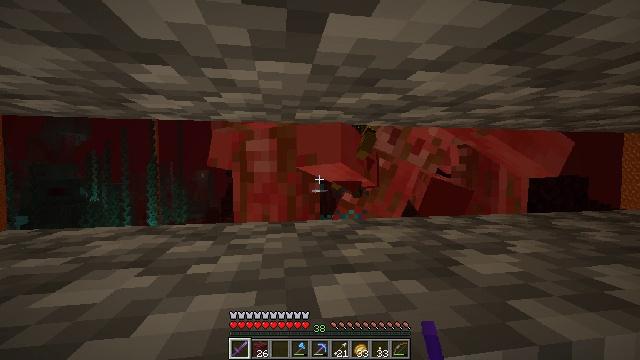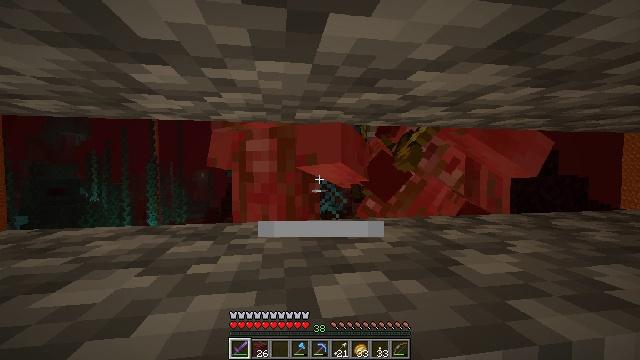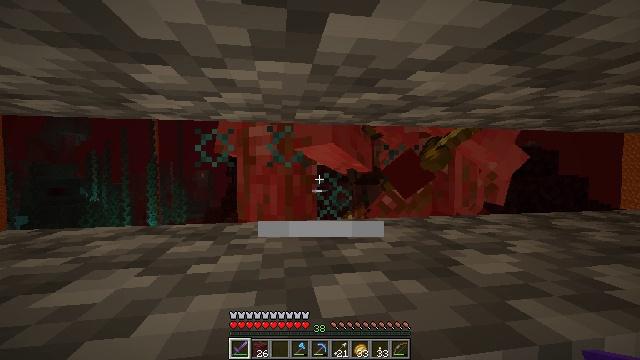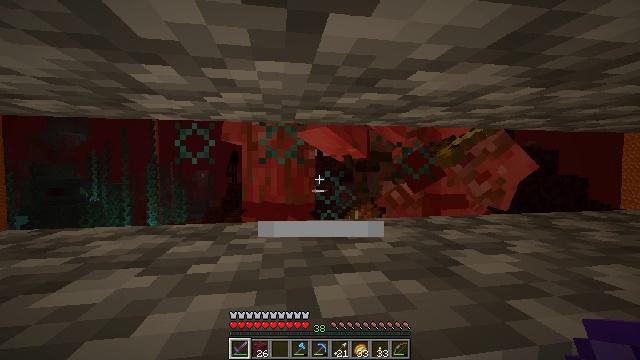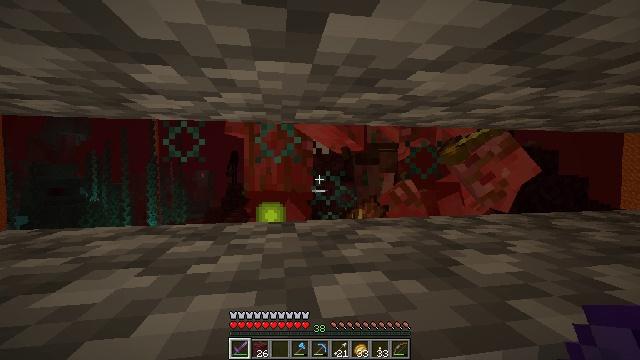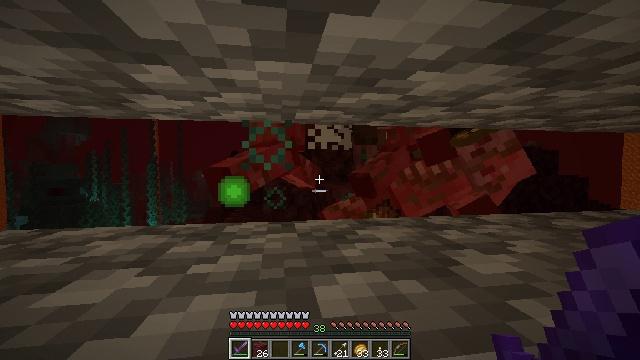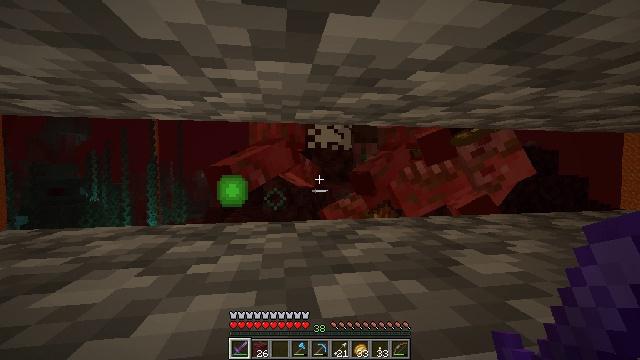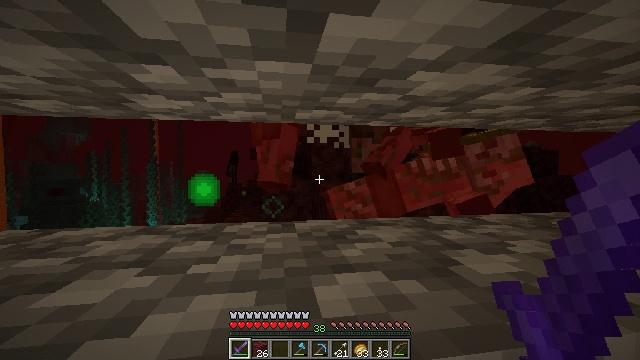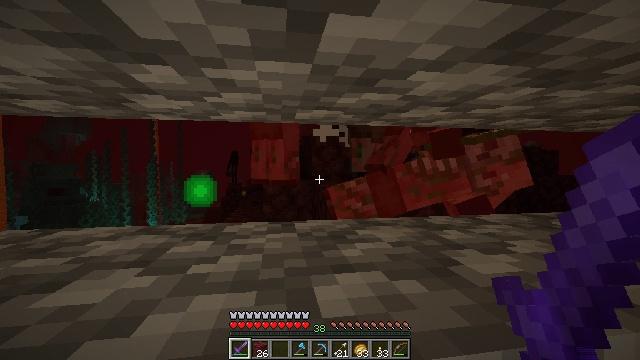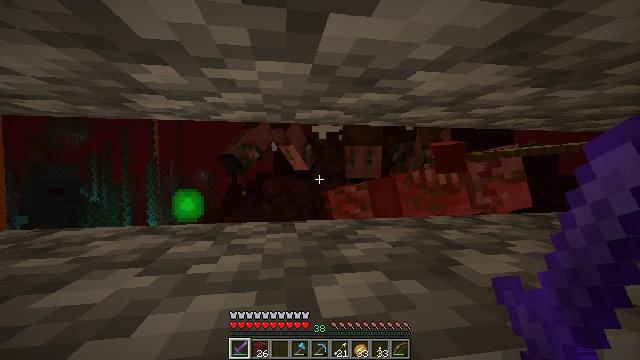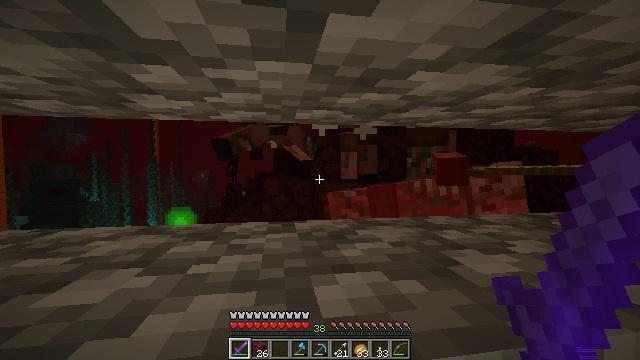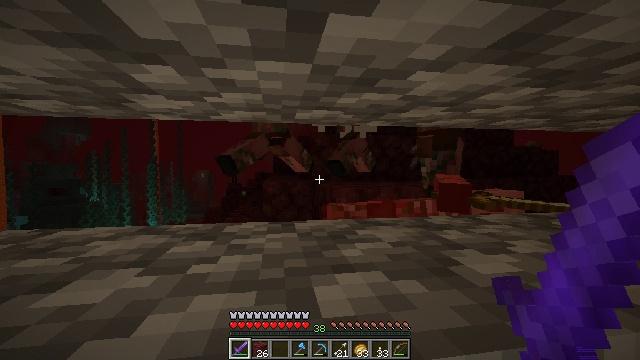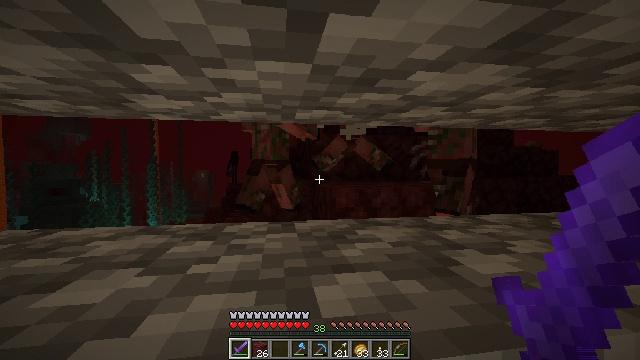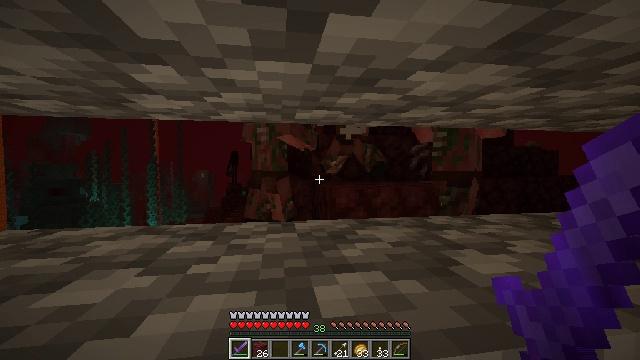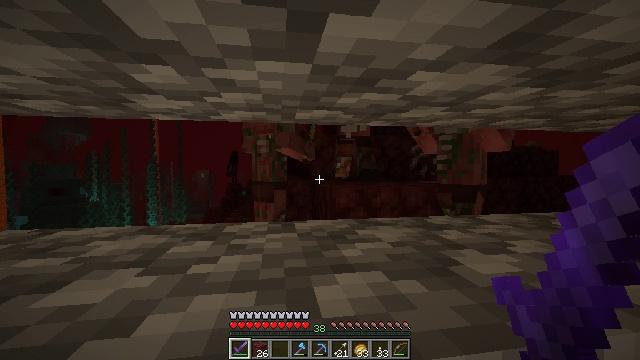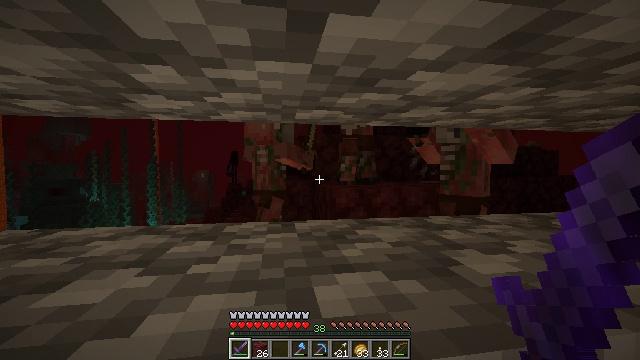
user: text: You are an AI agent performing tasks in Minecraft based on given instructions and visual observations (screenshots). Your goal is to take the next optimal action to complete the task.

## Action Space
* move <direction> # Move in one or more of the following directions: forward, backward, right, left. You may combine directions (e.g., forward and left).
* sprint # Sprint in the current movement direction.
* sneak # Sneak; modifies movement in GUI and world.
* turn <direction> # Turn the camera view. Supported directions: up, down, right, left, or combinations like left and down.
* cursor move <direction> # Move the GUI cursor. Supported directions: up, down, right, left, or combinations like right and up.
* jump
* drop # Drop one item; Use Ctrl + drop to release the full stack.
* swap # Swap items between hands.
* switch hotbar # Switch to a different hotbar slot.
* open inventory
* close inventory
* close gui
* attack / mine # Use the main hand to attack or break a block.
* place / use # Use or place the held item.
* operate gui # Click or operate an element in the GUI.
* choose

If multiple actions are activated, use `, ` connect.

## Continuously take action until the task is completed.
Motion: motion action
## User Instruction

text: Hunt the zombified piglin.
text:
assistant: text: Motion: no_op
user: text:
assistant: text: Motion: no_op
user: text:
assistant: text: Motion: no_op
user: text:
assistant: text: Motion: no_op
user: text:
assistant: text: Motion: no_op
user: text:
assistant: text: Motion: no_op
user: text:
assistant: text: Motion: no_op
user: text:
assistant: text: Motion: no_op
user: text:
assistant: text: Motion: no_op
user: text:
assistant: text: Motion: no_op
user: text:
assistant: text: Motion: no_op
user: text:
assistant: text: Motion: no_op
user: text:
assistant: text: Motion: no_op
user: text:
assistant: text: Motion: no_op
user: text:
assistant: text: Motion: no_op
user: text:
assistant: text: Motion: no_op
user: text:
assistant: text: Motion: no_op
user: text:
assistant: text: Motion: no_op
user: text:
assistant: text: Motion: no_op
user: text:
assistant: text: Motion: no_op
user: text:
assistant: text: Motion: no_op
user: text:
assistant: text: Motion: no_op
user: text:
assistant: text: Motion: no_op
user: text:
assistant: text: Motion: no_op
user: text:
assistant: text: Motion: no_op
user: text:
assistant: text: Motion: no_op
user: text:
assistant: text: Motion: no_op
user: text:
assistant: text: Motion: no_op
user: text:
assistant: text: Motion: no_op
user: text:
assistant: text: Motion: no_op